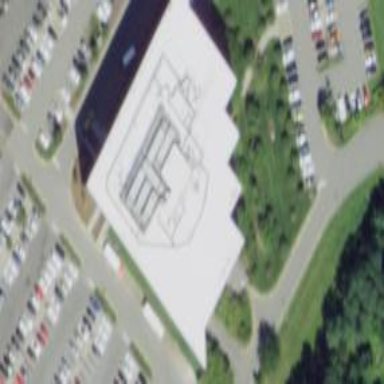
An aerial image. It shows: Office building.